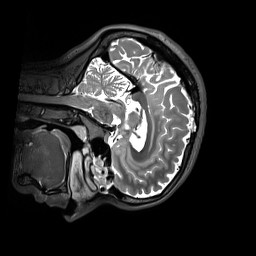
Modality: T2w
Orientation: sagittal
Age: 22
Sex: female
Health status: healthy
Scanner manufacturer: siemens
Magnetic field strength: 3 T
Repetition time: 3.2 s
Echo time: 0.412 s